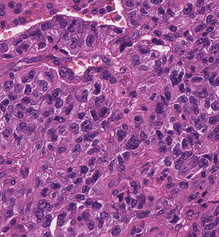
Tumor epithelial tissue: yes
Tumor-associated stroma tissue: no
Normal tissue: no